Interaction volume radius: 5 \u00c5
Interaction volume height: 15 \u00c5
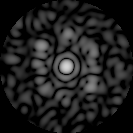
Disorder parameter: 0.7545